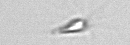
Label: Calciopappus